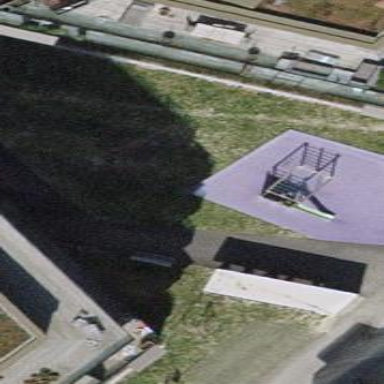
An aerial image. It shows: Playground with various play structures.